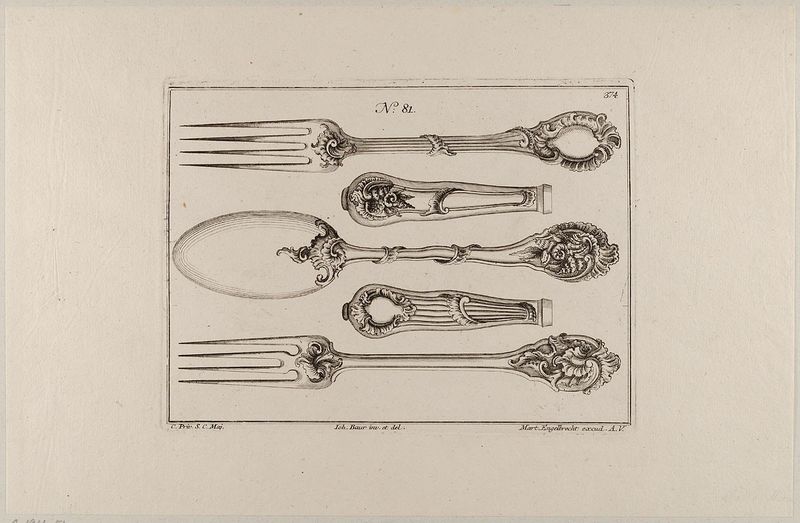
Titel: Ein Essbesteck
Künstler: Martin Engelbrecht
Standort: Hamburg
Institution: Museum für Kunst und Gewerbe Hamburg
Schlagwörter: pflanzen, rokoko, grafik, graphik, löffel, fotografie, photographie, griff, eisen, druckgraphik, druckgrafik, radierung, kunstgewerbe, besteck, kunsthandwerk, gabel, rocaille, style, reproduktionen, industriedesign, druckerzeugnisse, muschelwerk, ornamentstich, vorlageblätter, n 81